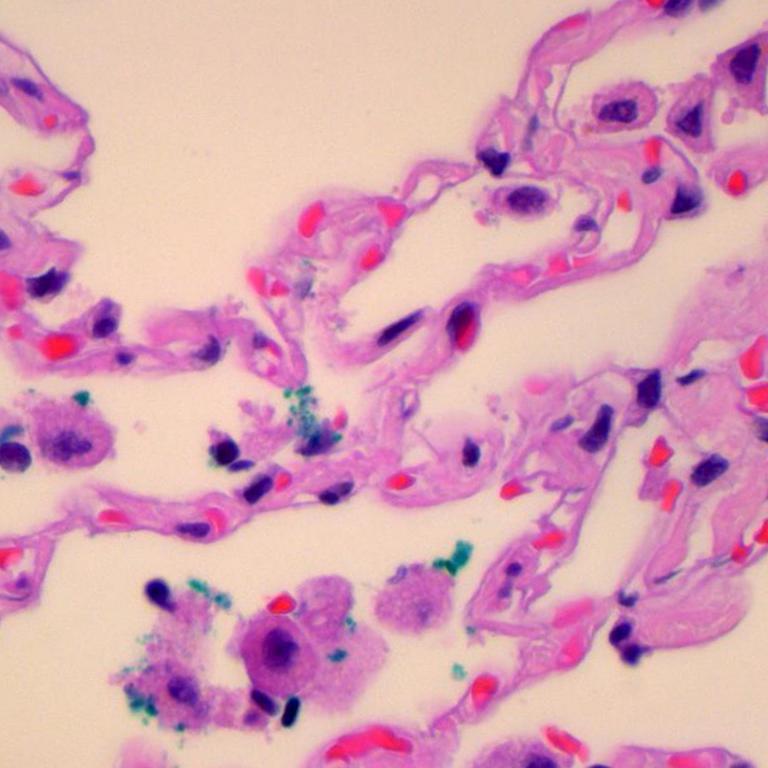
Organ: lung
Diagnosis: benign